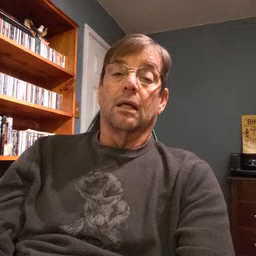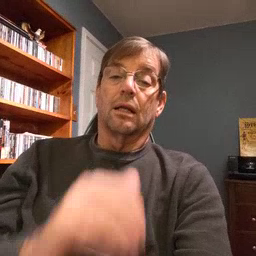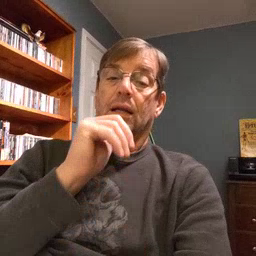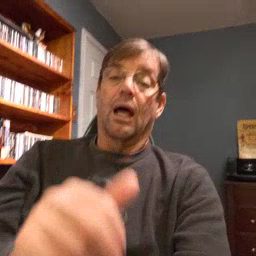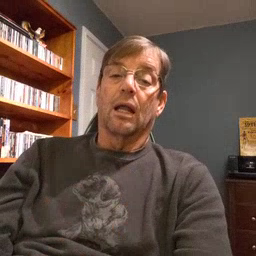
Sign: not